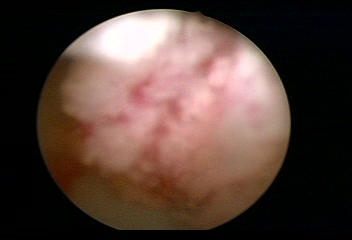
Modality: WLC
Class: Malignant
Subclass: LowGradePapillary
Lesion: L1
Stage: Ta
Morphology: Papillary
Bladder cancer association: Yes
Annotated structures: Tumor